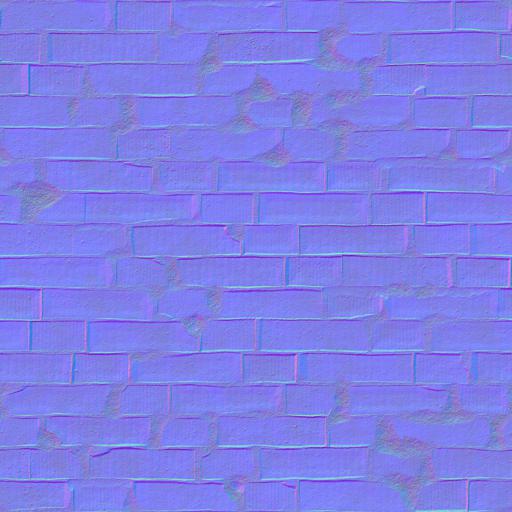
beige brick bricks mortar sloppy stone wall